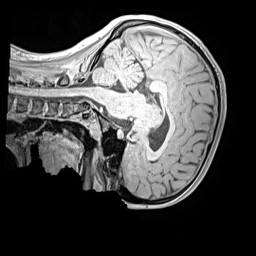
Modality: MP2RAGE
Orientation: sagittal
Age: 12
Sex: female
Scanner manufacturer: siemens
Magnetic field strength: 3 T
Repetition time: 4 s
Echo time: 0.00299 s